Question: I am unable to identify an element using xpath. Attaching the screen shot of the same. I want to identify the list of elements with the tag '<android.widget.LinearLayout>' under '<android.widget.ListView>' and I have used the XPath expression:
'''
//android.widget.ListView/android.widget.LinearLayout
'''
This returns all the elements only from the node and not the elements under '<android.widget.LinearLayout>'.
Can some body help me out? Thanks in advance.

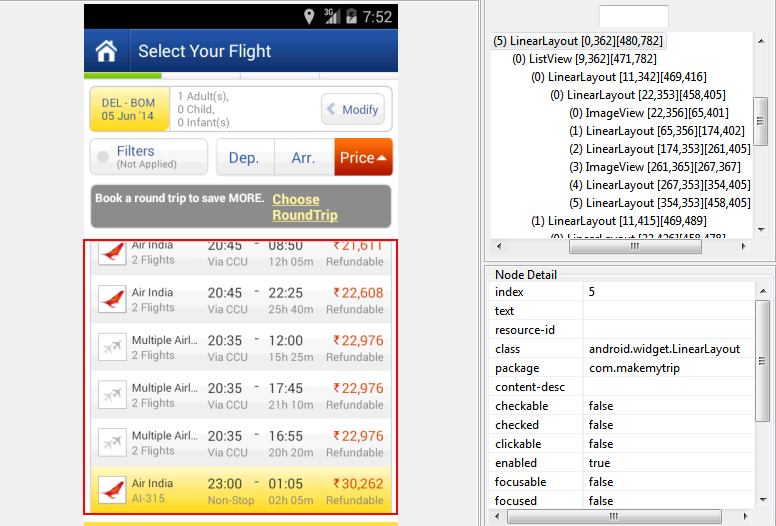
Answer: To recursively search all elements under each of the '<android.widget.LinearLayout>' you want this as your xpath:
'''
xpath = '//android.widget.ListView/android.widget.LinearLayout/*'
'''
But be careful! This is a VERY heavy operation. In your screenshot, it looks that each one of your cells has atleast 9-10 elements per row! Asking Appium for all of those elements will kill your performance.
I suggest doing something like:
'''
xpath = '//android.widget.ListView/android.widget.LinearLayout//class_you_want'
'''
Seriously though, I warn you against doing the first method. You should ask yourself if you only want the links on the page, or text, etc etc, and then use the second xpath finding method.
<URL>